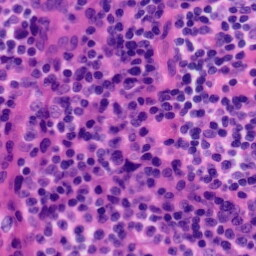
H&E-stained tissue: Tonsil